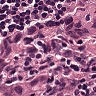
Metastatic tissue present: yes